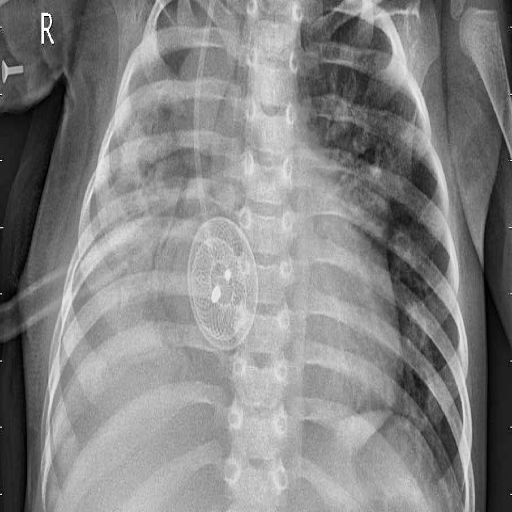
Finding: PNEUMONIA